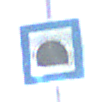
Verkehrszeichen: Tunnel
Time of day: Midday
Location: Outdoor (Nature)
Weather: PartlyCloudy
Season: Autumn
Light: Natural